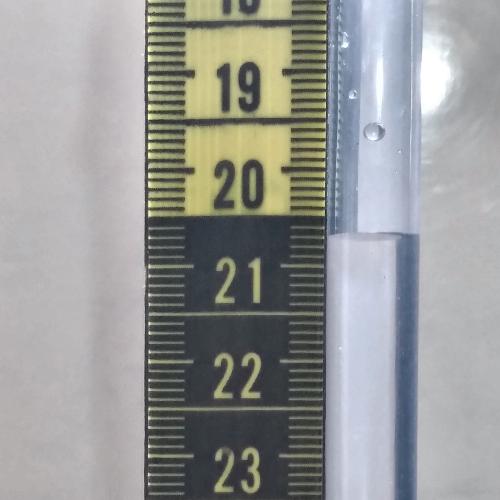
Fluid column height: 20.7 cm